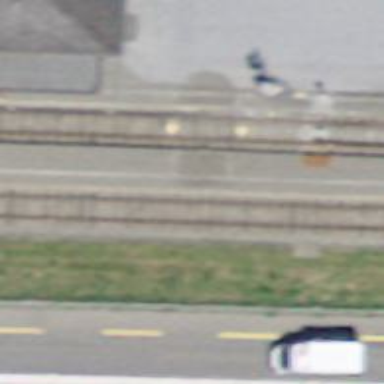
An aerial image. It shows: Railway station.